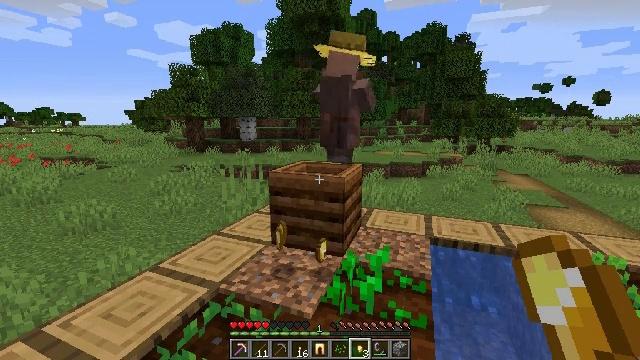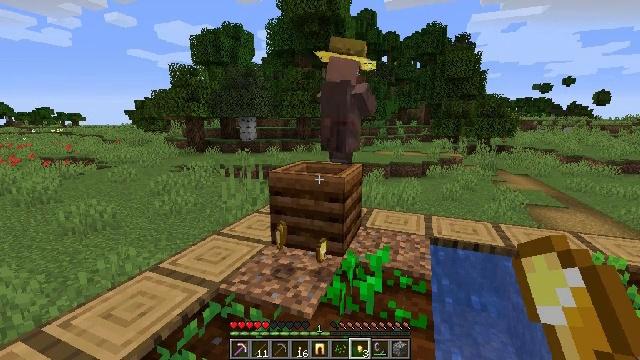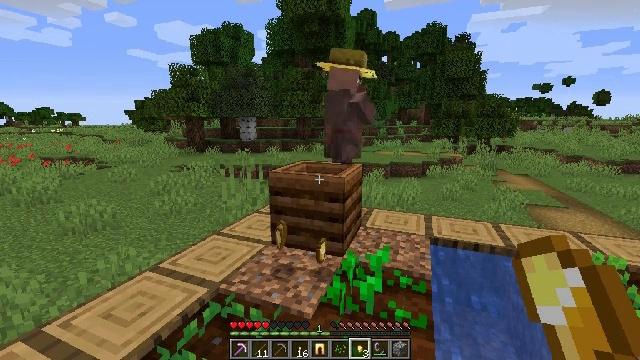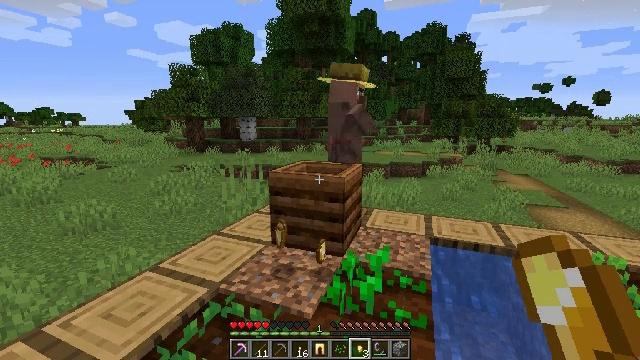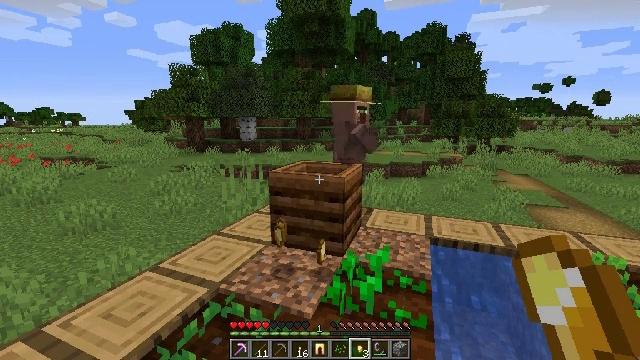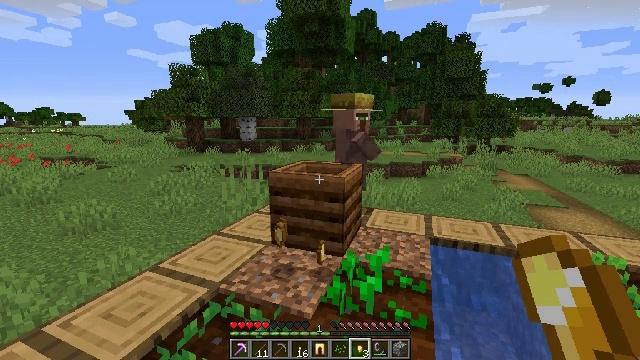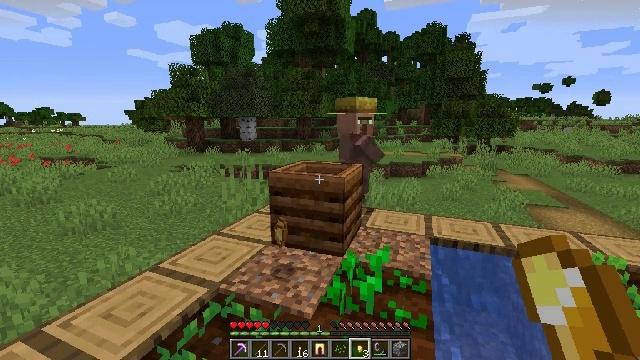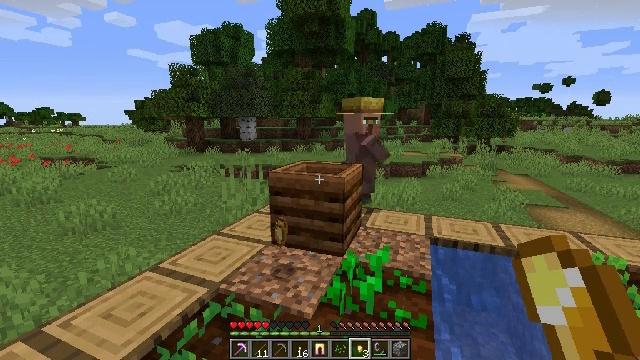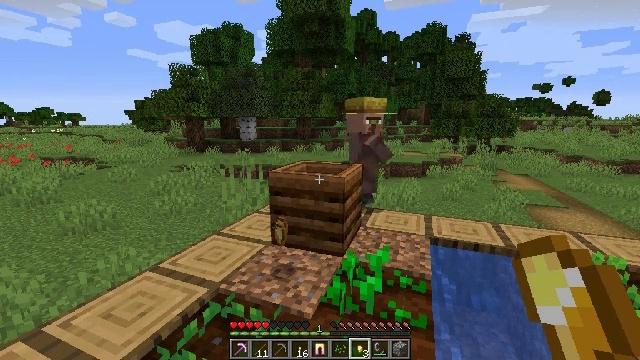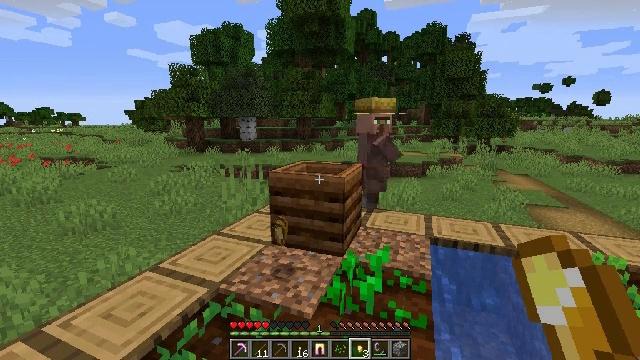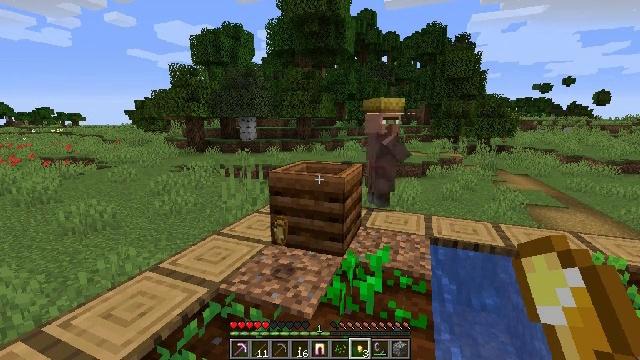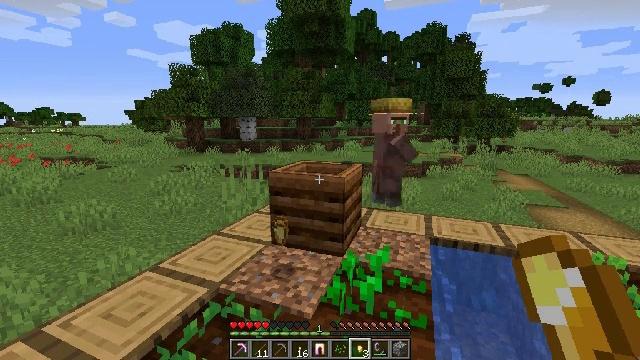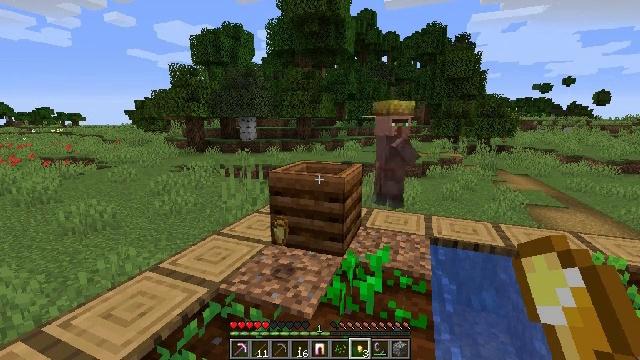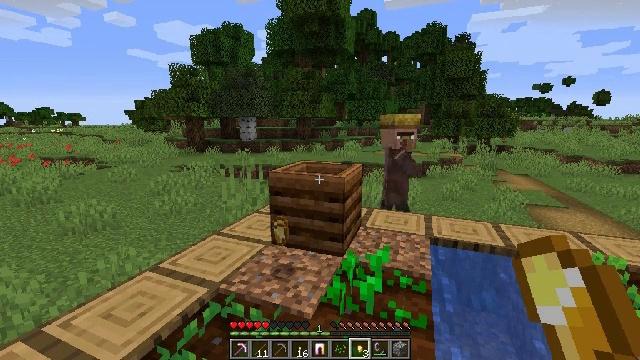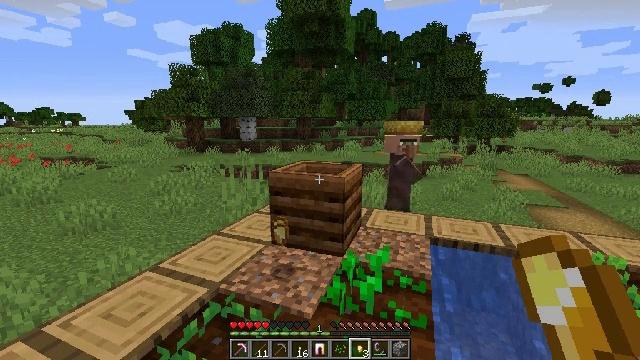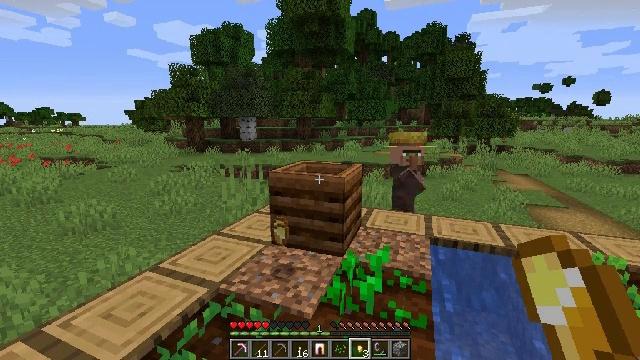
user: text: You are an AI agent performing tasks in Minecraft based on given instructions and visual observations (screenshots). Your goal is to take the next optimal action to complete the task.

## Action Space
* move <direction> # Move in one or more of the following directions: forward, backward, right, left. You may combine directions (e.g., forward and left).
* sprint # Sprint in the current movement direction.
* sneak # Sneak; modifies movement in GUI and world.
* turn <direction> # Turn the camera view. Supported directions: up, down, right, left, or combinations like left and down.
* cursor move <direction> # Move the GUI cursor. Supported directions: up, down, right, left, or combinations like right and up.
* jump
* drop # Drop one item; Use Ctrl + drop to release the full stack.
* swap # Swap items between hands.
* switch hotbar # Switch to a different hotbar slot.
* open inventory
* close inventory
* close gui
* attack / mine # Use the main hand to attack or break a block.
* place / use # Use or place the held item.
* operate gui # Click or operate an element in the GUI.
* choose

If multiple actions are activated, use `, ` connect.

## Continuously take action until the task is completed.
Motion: motion action
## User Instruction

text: Remove a gold nugget from the inventory.
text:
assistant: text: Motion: no_op
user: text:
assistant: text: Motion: no_op
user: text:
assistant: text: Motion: no_op
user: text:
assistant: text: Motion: no_op
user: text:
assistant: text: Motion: no_op
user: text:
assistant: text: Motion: no_op
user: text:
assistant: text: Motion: no_op
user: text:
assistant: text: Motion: no_op
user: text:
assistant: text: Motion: no_op
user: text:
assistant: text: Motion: no_op
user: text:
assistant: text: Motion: no_op
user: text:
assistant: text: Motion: no_op
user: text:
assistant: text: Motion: no_op
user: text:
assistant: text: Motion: no_op
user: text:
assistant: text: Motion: no_op
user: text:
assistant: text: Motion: no_op
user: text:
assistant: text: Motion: no_op
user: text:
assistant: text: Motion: no_op
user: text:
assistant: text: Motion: no_op
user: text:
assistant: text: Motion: no_op
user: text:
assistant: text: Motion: no_op
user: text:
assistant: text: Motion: no_op
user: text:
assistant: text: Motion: no_op
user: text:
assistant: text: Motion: no_op
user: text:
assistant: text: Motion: no_op
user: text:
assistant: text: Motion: no_op
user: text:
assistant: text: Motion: no_op
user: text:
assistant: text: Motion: no_op
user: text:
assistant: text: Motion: no_op
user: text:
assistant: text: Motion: no_op